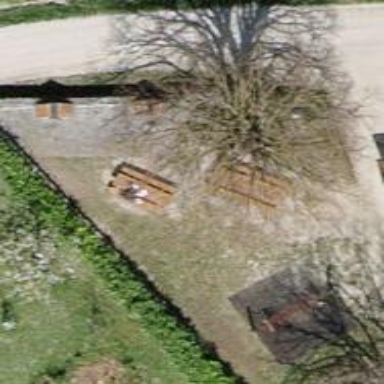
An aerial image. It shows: Picnic table located in leisure land area.